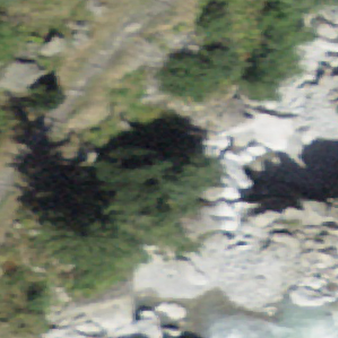
Label: bouldering_area